Interaction volume radius: 10 \u00c5
Interaction volume height: 30 \u00c5
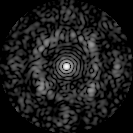
Disorder parameter: 0.7013